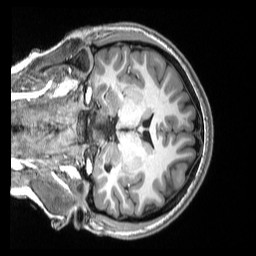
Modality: T1w
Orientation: coronal